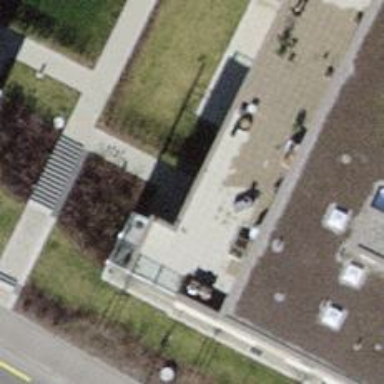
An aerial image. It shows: Path made of paving stones.